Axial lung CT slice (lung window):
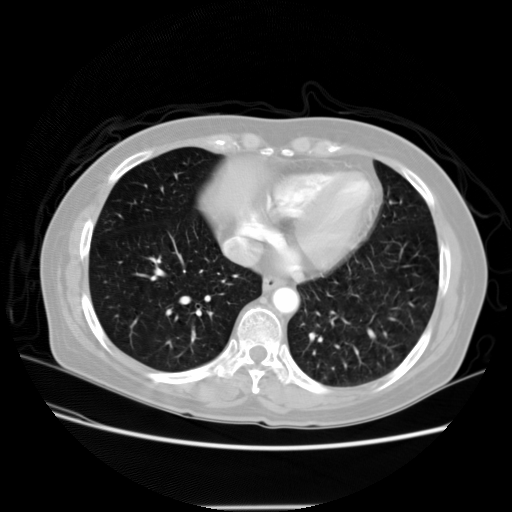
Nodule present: no